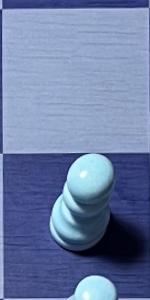
Label: Pawn_White